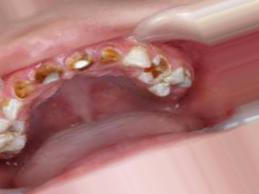
Condition: Caries